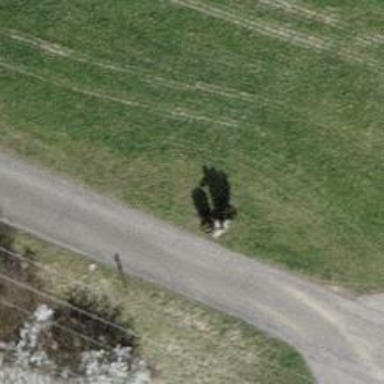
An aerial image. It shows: Wayside cross with historic significance.